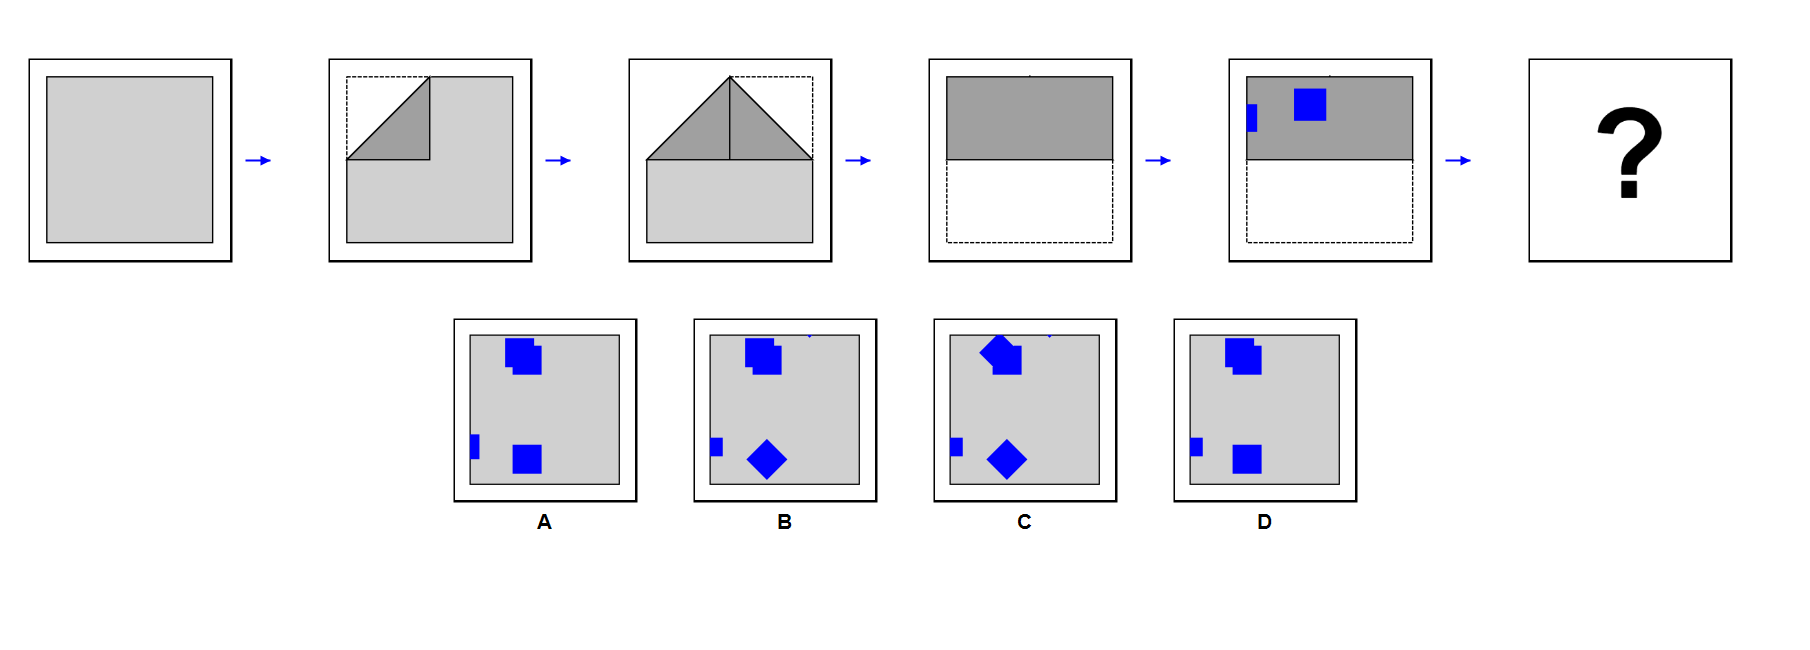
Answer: A